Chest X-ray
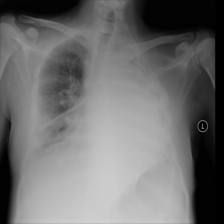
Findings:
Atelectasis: negative
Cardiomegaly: negative
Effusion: negative
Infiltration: positive
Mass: negative
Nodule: negative
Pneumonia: negative
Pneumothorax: negative
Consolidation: negative
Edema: negative
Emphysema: negative
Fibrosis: negative
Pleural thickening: positive
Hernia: negative